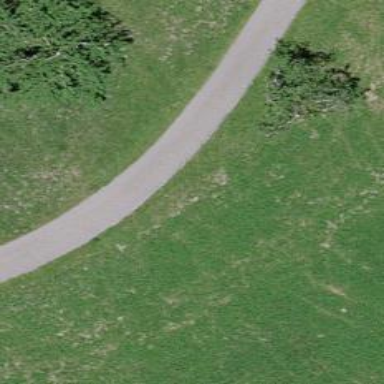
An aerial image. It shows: Well-maintained track road of grade 1.